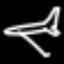
Label: airplane